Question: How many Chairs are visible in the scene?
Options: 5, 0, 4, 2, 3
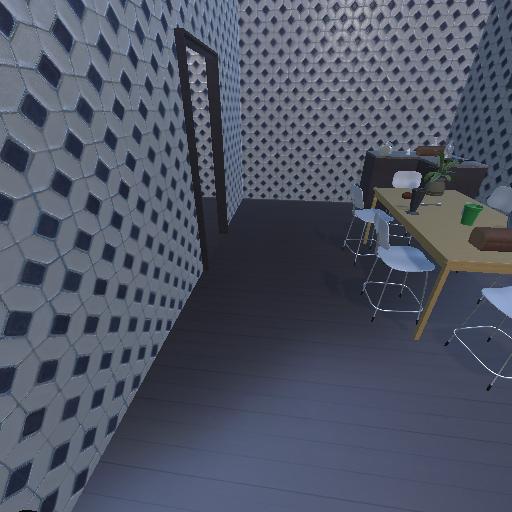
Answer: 5